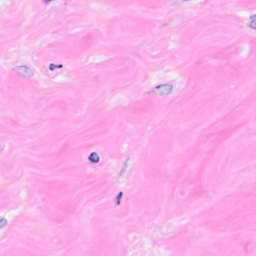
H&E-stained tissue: Breast